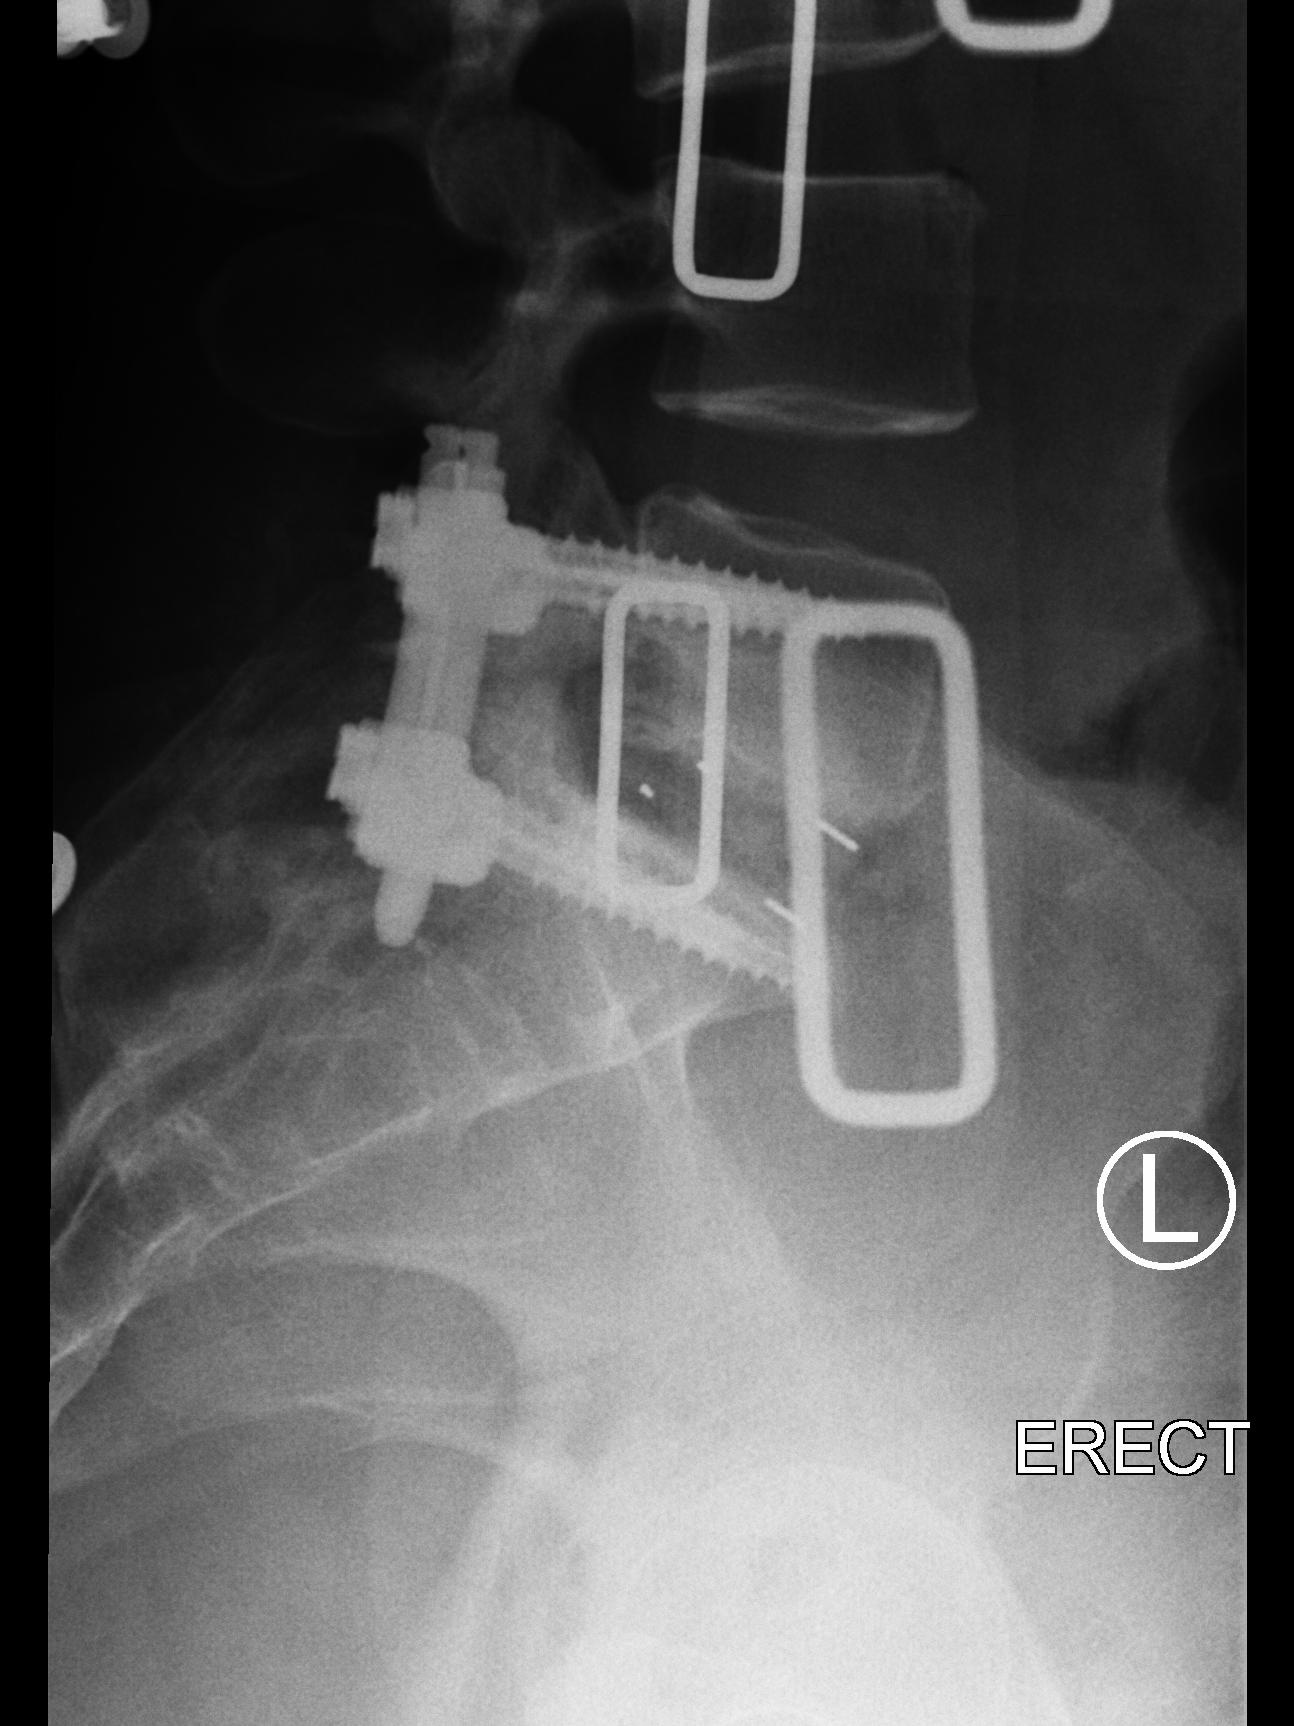
View: LATERAL
Implant manufacturer: Depuy expedium (Synthes)